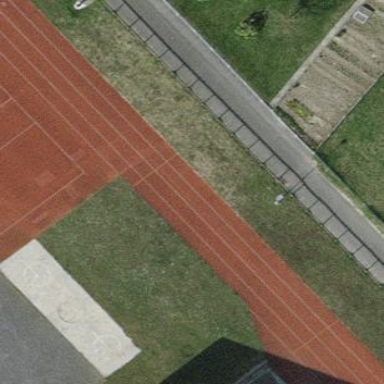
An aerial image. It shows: Athletics pitch with tartan surface for leisure sports.